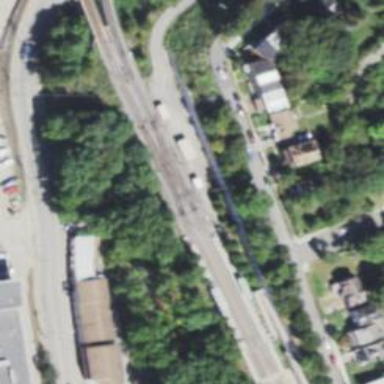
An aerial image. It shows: Railway crossing.